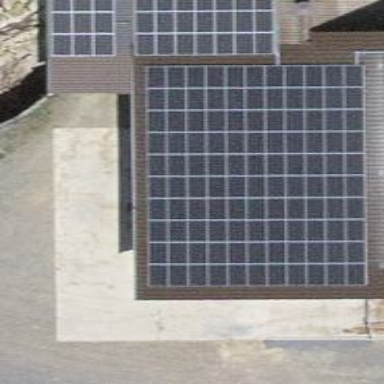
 consisting of solar photovoltaic panels."